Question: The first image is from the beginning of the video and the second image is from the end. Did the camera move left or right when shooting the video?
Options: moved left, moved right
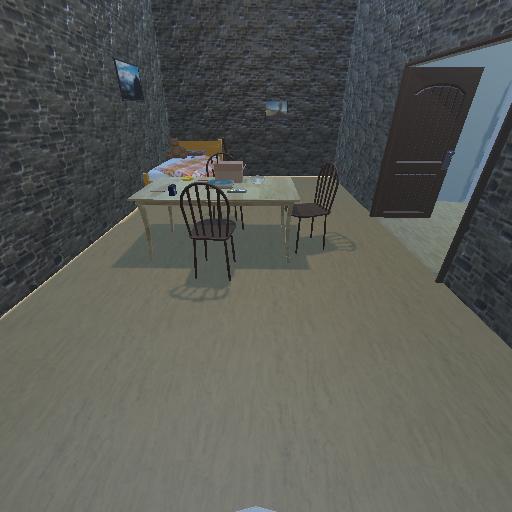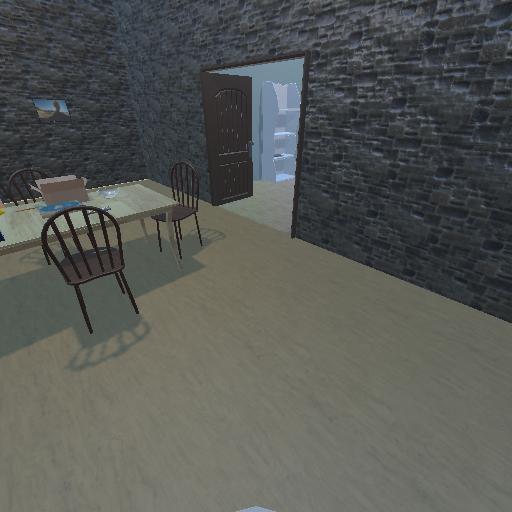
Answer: moved left